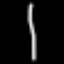
Label: line